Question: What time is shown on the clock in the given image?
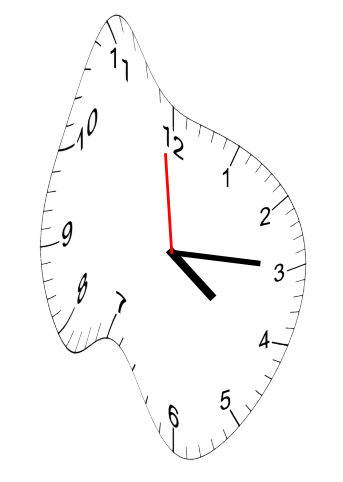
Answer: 04:14:59